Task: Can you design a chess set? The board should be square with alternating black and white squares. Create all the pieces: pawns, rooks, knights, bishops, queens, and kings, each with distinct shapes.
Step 1934:
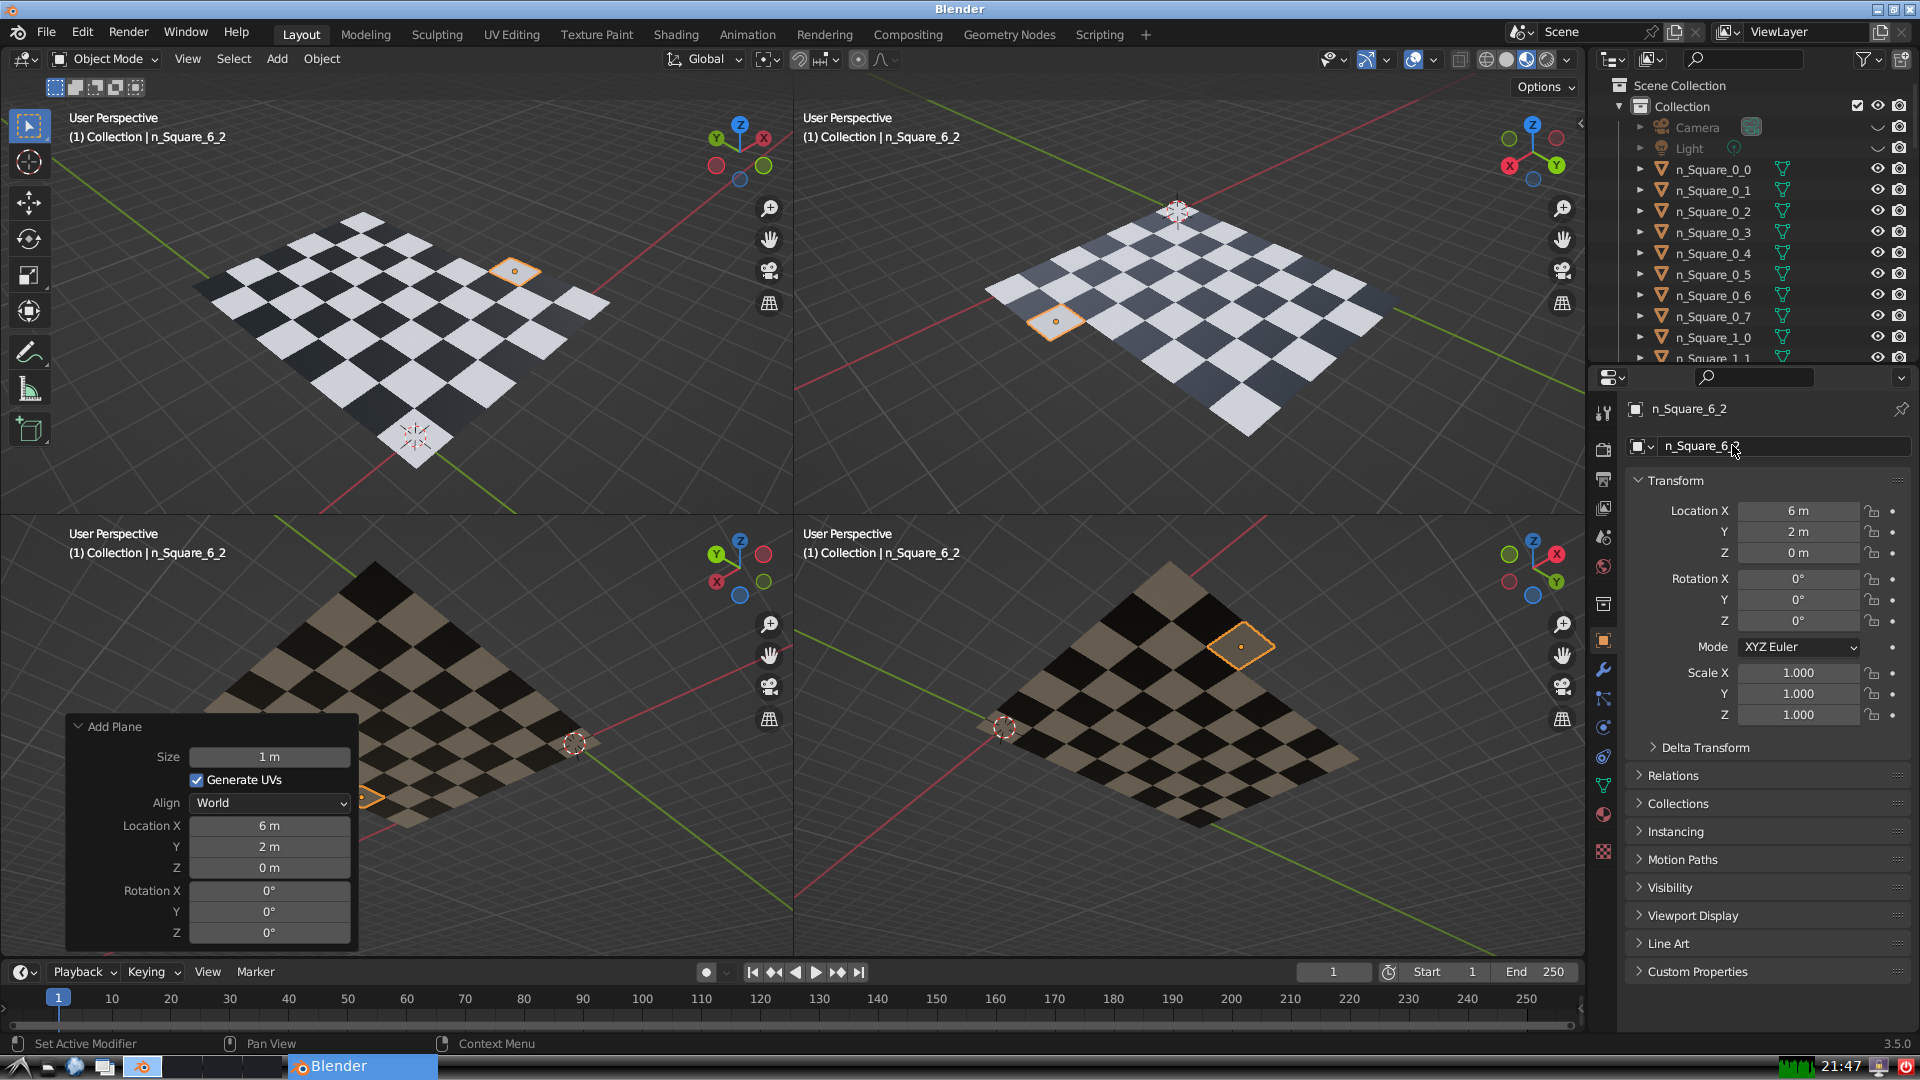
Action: {"mouse_move": [1603, 815]}